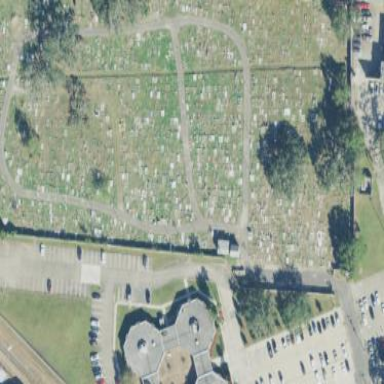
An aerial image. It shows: Cemetery.